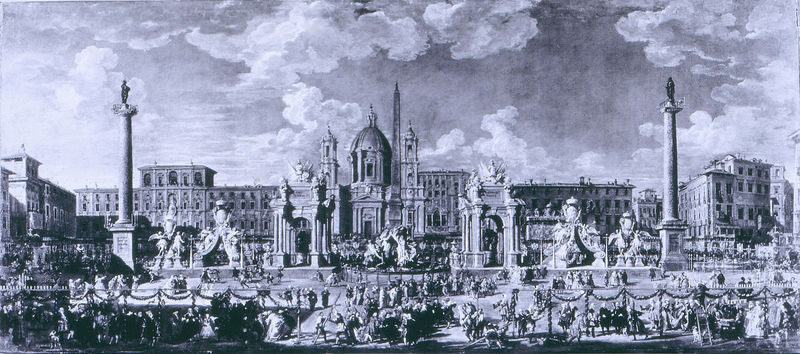
Titel: Ansicht der Piazza Navona
Künstler: Francesco Nicoletti
Institution: Paris, Musée des Arts Décorativs
Schlagwörter: kampf, mann, wolken, frauen, fenster, männer, säule, säulen, zeichnung, fest, feiern, häuser, kirche, skulptur, bogen, grafik, platz, kuppel, geländer, tor, berlin, stich, rom, statuen, parade, geschmückt